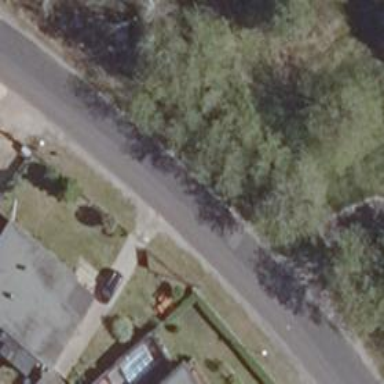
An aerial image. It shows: Secondary road with asphalt surface.